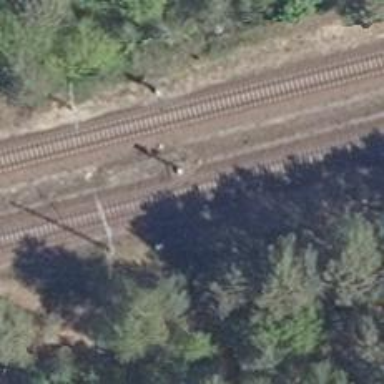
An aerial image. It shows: Railway with electrified contact lines.